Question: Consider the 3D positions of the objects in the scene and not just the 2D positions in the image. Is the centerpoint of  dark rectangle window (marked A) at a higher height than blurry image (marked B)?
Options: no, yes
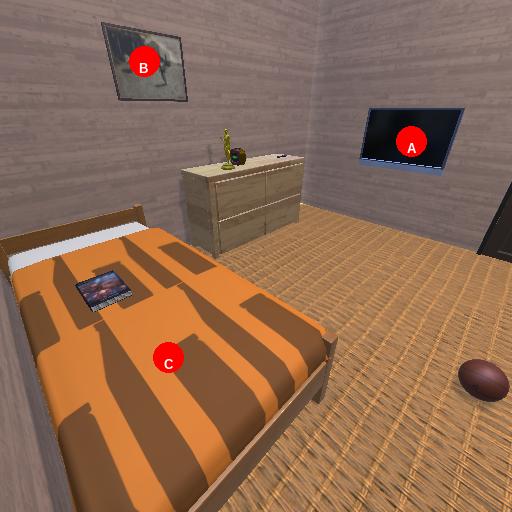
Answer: no